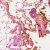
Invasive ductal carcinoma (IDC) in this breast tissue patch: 0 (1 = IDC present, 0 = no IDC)